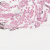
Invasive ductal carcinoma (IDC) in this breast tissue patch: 0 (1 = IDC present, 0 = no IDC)